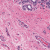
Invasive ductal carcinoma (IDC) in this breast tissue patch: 0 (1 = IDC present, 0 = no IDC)